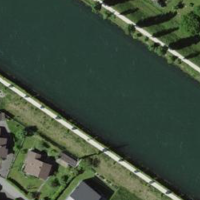
EUNIS habitat code: 15
Species observed at this site:
Carpinus betulus
Tussilago farfara